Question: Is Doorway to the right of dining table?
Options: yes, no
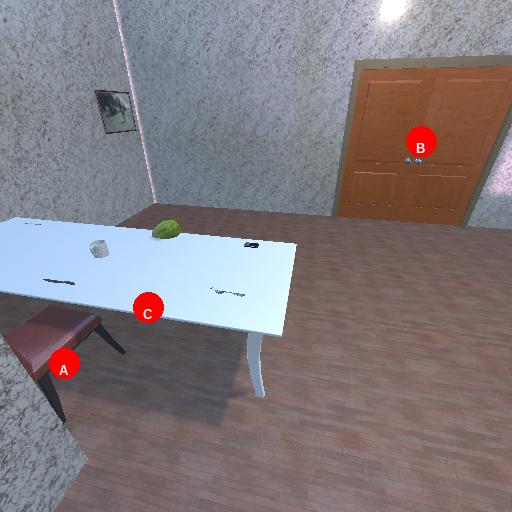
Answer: yes